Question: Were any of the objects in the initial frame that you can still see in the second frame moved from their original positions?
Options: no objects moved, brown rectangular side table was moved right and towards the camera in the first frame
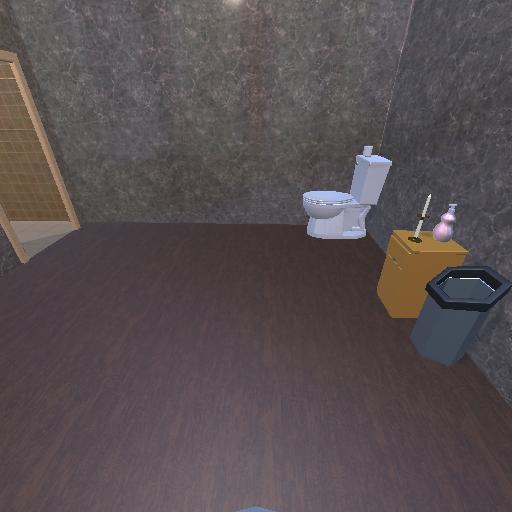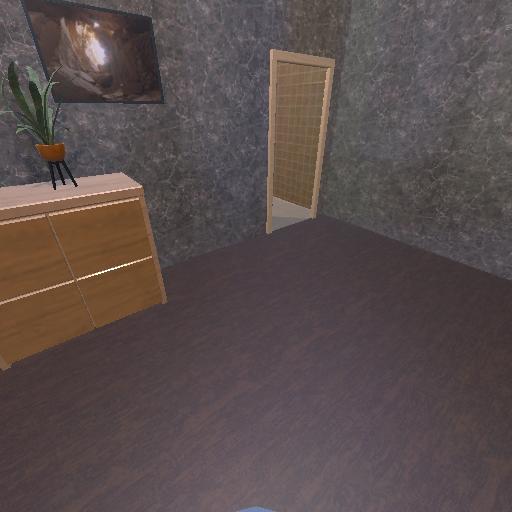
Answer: no objects moved